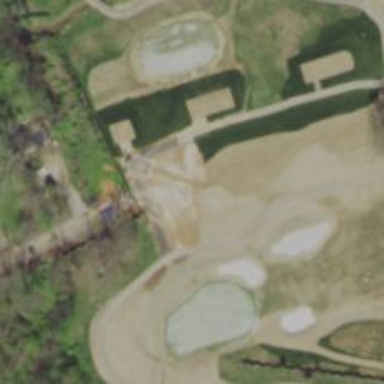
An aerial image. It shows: Serene golf path.